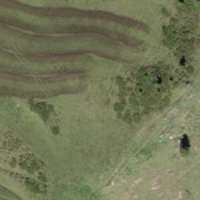
EUNIS habitat code: 23
Species observed at this site:
Gentianella campestris
Rumex alpinus